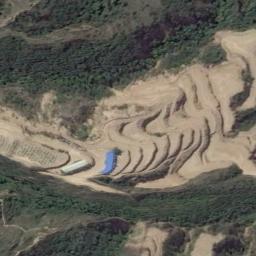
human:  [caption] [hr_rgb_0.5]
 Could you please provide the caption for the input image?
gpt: There was a little weed around the terraces .

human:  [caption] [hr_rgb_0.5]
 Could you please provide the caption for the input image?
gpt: A large dense layer of brown terraces with large green trees .

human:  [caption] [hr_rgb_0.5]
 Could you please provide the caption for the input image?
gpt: There are two buildings in the middle of the terrace .

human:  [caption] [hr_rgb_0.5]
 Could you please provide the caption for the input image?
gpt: The bare terrace is next to some trees .

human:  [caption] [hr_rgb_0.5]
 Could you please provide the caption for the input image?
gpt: There are many green trees beside the yellow terraces .